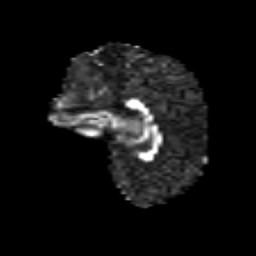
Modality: FA
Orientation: sagittal
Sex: male
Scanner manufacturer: siemens
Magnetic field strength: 3 T
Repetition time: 5 s
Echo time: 0.071 s